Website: macys
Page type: account-selection
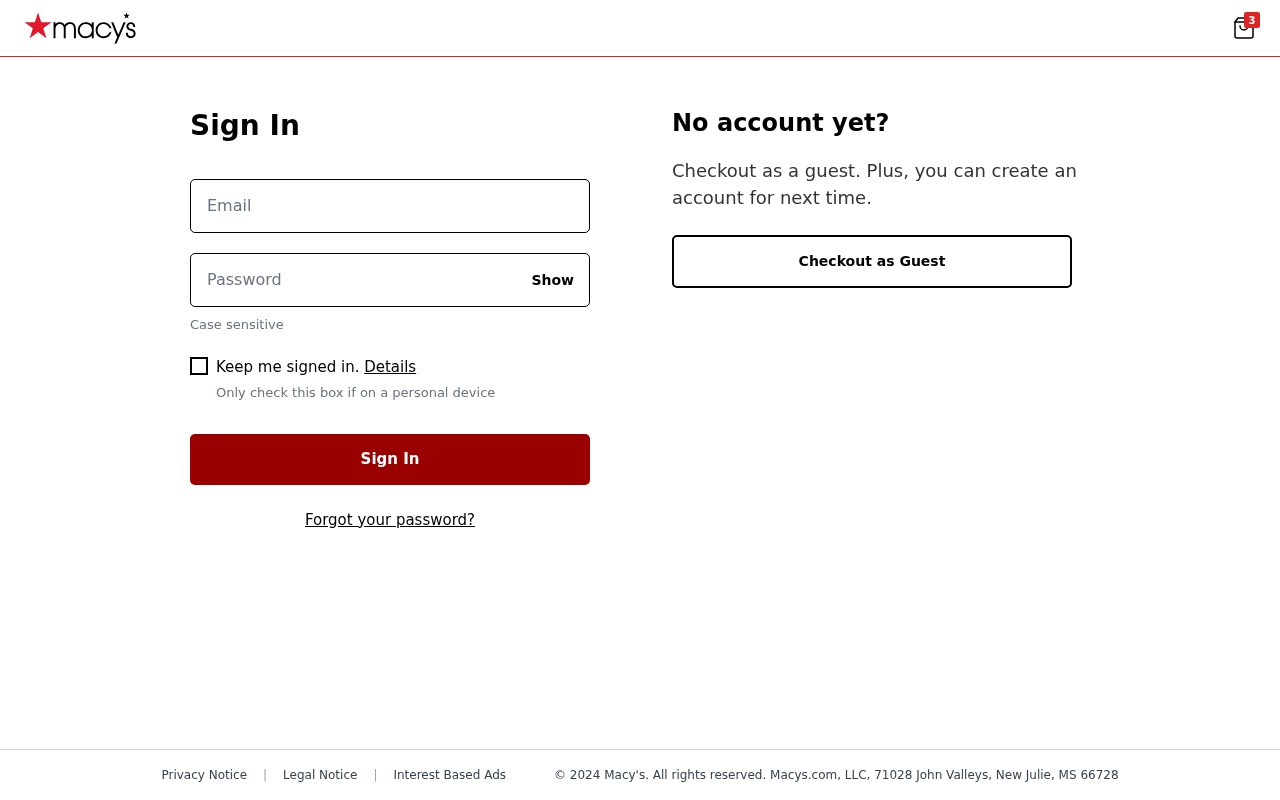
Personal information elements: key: PII_LOGIN_USERNAME
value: ashley_bentley
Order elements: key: ORDER_NUM_ITEMS
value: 3